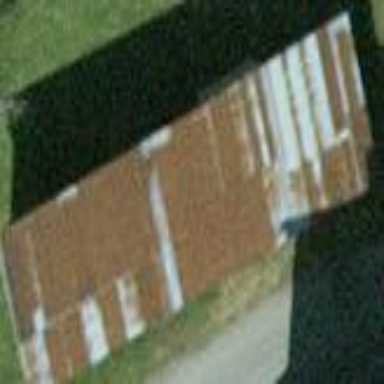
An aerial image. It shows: View of roof of building.